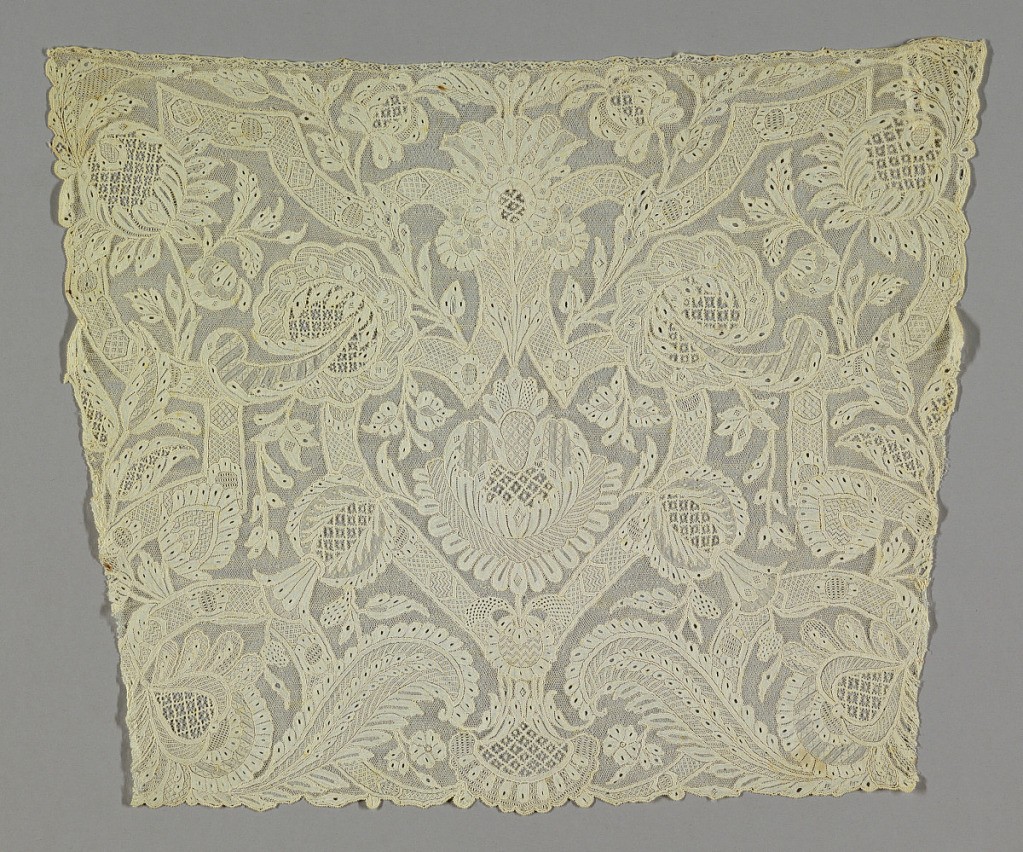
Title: Cravat end
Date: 1700–1750
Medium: linen Technique: needle lace with ground of loop and twist with twist return
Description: Cravat end with a central heart-shaped motif surrounded by strapwork pattern of bands, floral and foliated forms.